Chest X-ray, PA view. Patient: 53 years old, sex F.
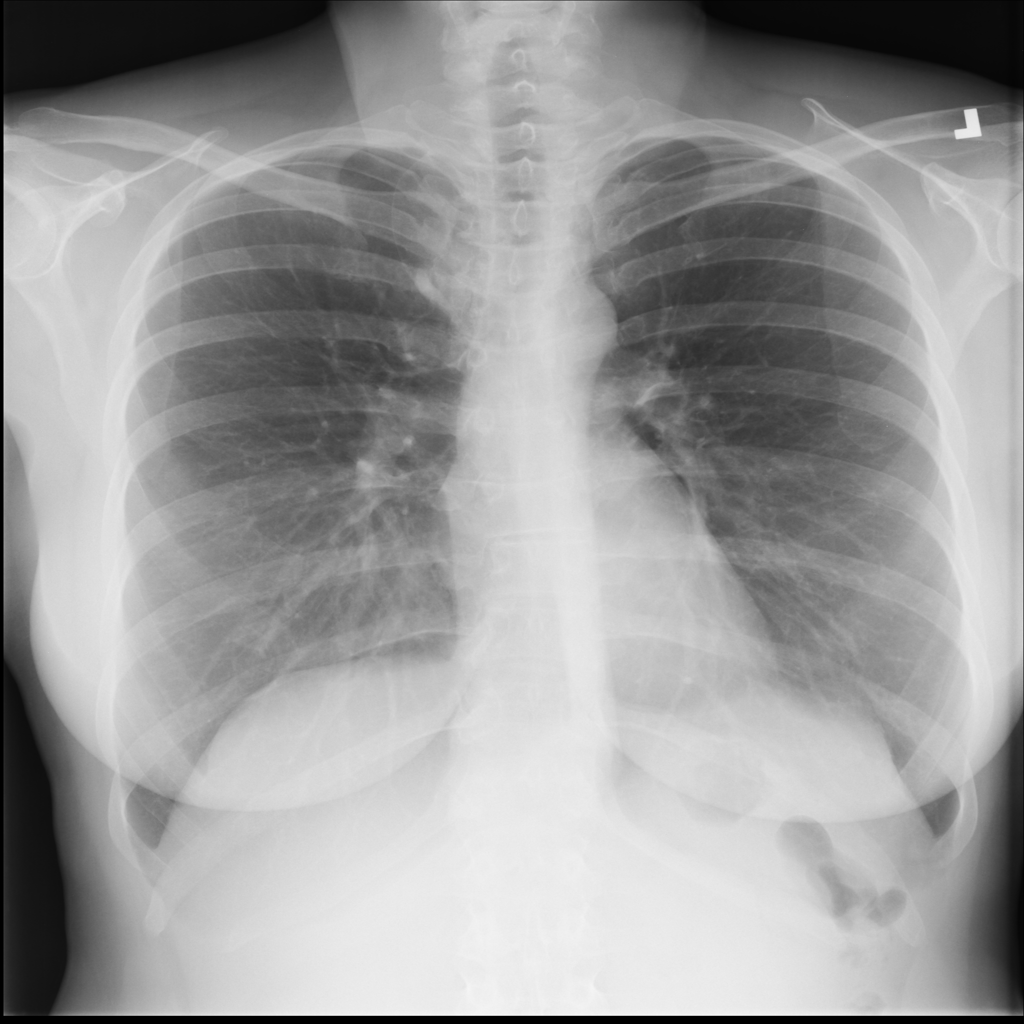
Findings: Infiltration